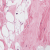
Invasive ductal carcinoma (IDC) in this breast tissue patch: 0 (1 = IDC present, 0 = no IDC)